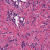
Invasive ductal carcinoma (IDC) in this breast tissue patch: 1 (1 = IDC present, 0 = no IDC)